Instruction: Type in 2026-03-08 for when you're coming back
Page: home
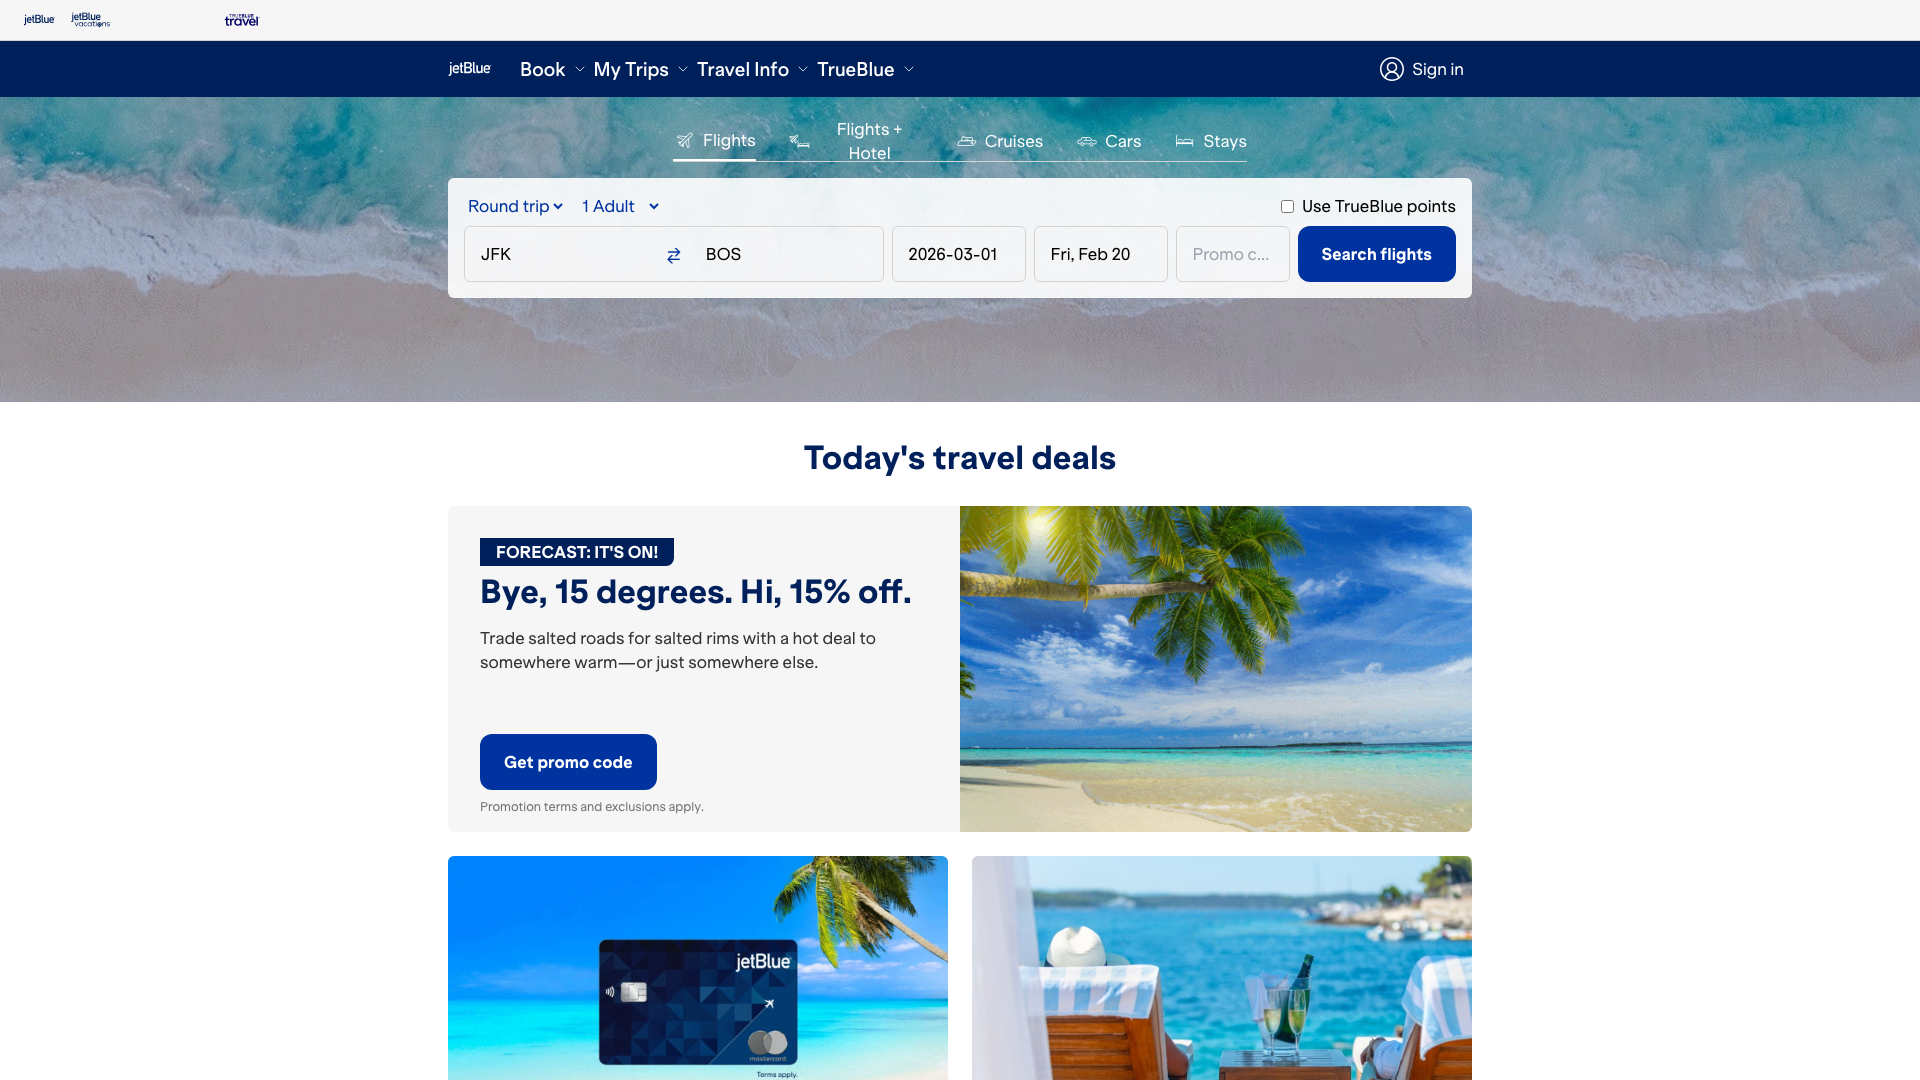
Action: type